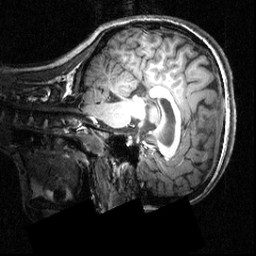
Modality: T1w
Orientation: sagittal
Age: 18
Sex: female
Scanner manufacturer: siemens
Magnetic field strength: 3.951 T
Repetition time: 1.5 s
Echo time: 0.00335 s